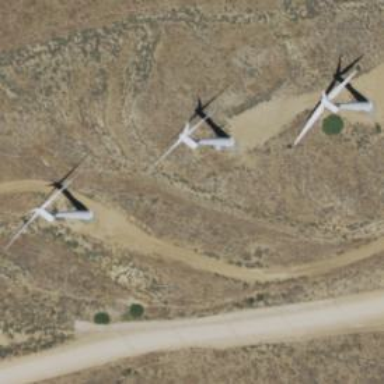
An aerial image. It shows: Wind power generator with wind turbines.